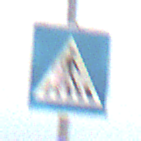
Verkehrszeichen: FussgaengerueberwegLinks
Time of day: MorningAfternoon
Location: Outdoor (Suburban)
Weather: PartlyCloudy
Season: NotSpecified
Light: Natural